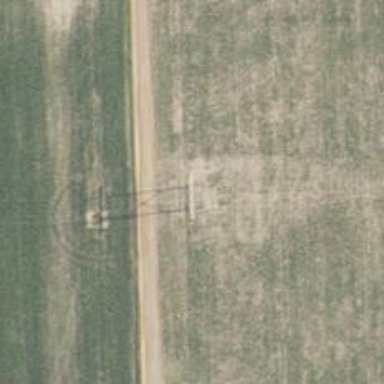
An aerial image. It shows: H-frame designed tower for power lines.